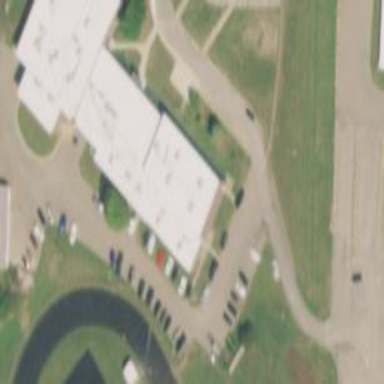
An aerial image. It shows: Healthcare clinic building.